Aerial crown-view tile of a tropical tree (Barro Colorado Island, Panama), acquired 20241216:
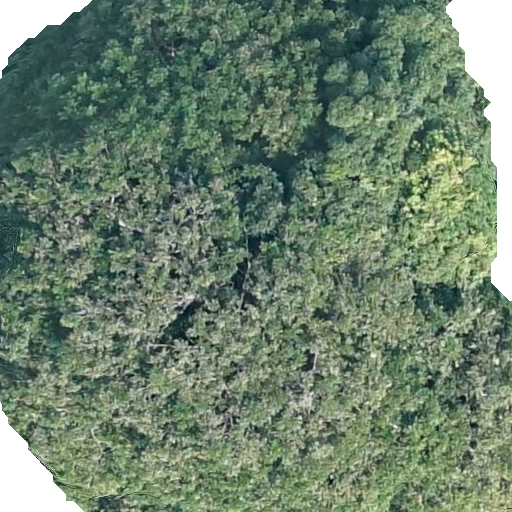
Species: Dipteryx oleifera
GBIF accepted scientific name: Dipteryx oleifera
Crown area: 410.071 m²